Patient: sex M, age 38
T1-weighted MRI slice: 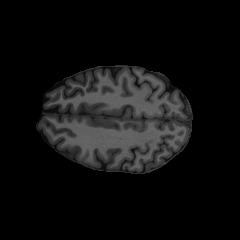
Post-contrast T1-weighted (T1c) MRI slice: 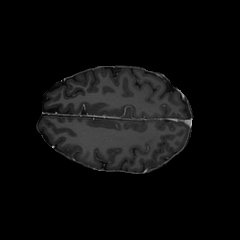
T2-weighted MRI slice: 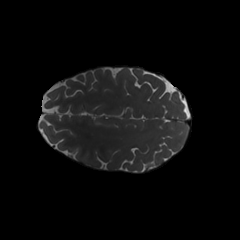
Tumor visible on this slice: no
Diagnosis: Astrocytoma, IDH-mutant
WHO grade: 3